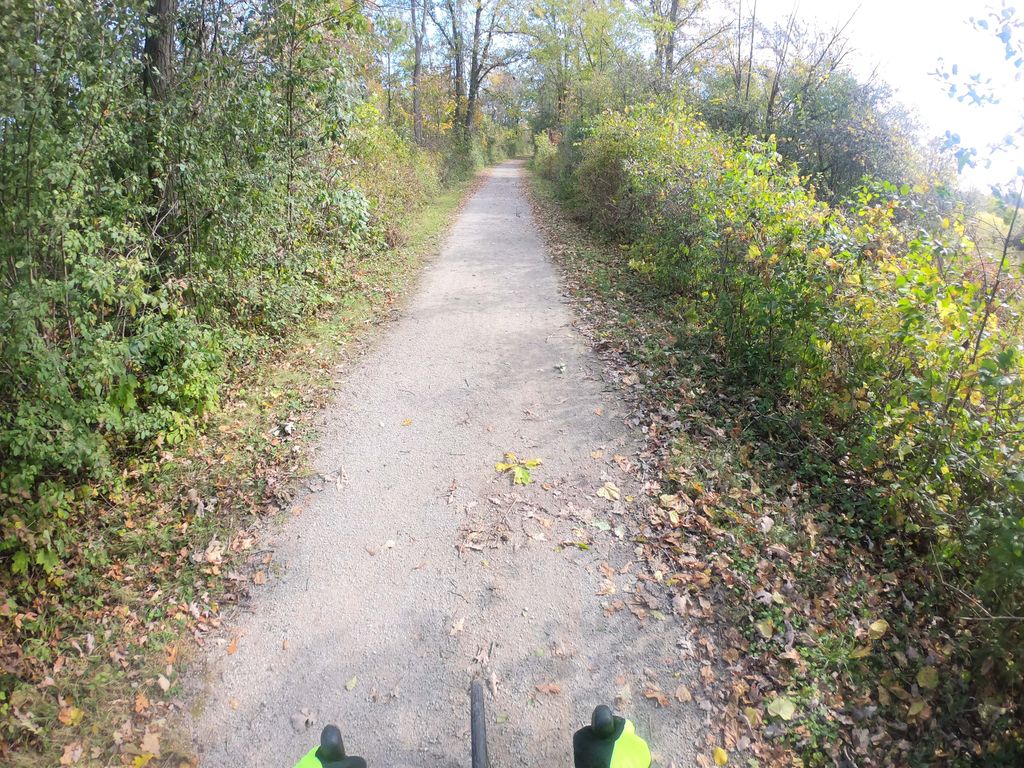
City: kitchener-waterloo